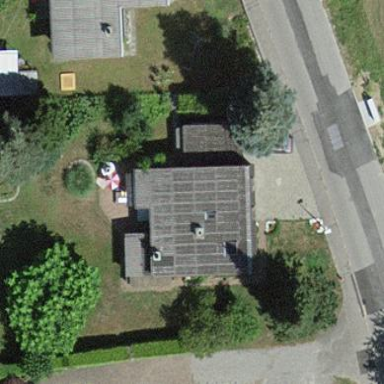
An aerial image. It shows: Building with tiled roof.